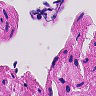
Metastatic tissue present: no